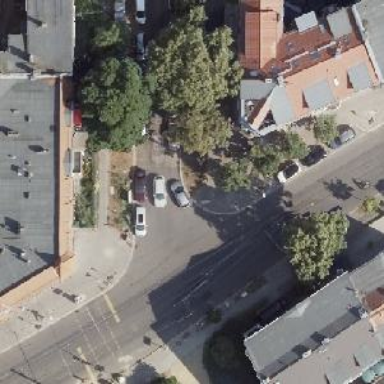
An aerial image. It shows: Residential road with asphalt surface. There are separate sidewalks on both sides. Parallel on-street parking lanes on both sides.